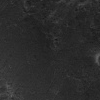
Atmospheric dust classification: not_dusty